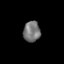
Tissue: prostate
Cell type: T cells
Senescence score: 0.3279
Nuclear area (px): 346
Mean DAPI intensity: 117.376